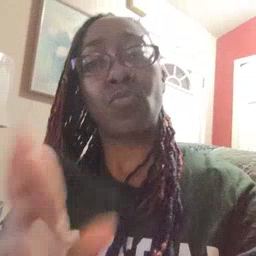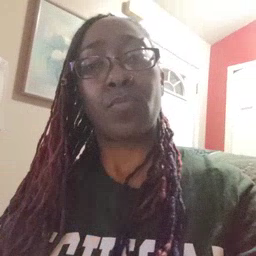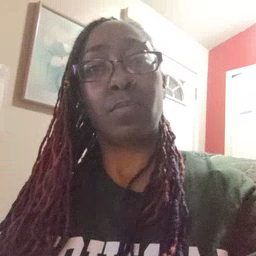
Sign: bedroom